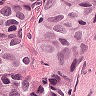
Metastatic tissue present: yes